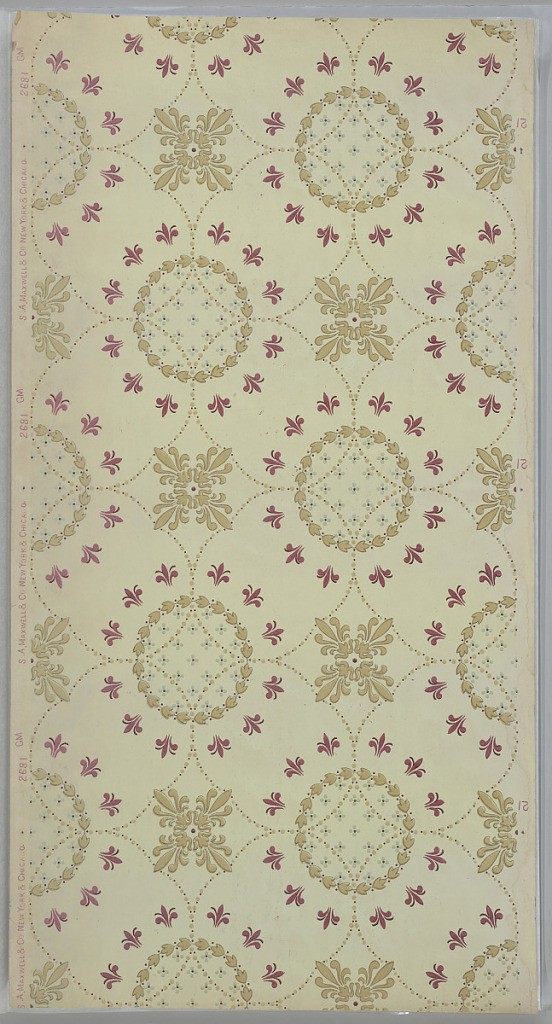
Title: Ceiling paper
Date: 1905–1915
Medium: Machine-printed paper
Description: On light gray ground, treillage of wreaths in tan with burgundy fleurs de lis and floral motifs.